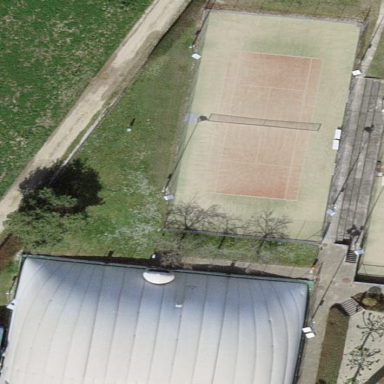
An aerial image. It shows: Tennis court on pitch.